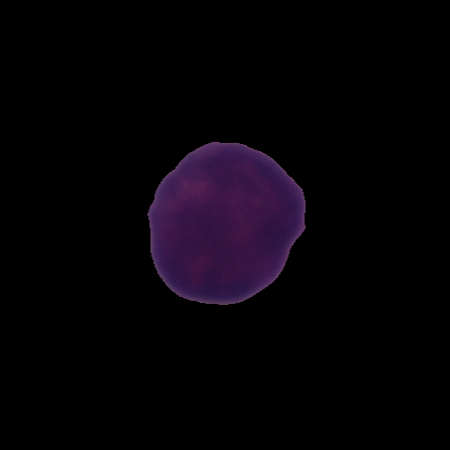
Label: healthy